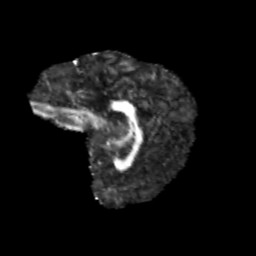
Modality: FA
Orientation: sagittal
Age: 10
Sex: female
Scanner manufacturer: siemens
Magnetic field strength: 3 T
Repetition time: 3.8 s
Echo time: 0.07 s